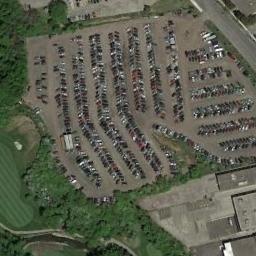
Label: parking_lot